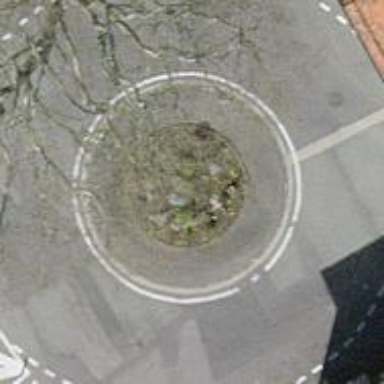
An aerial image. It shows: Roundabout on residential road.